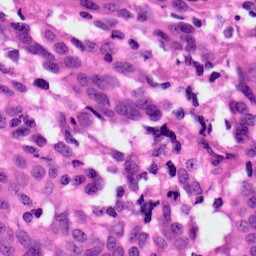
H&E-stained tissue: Ovarian